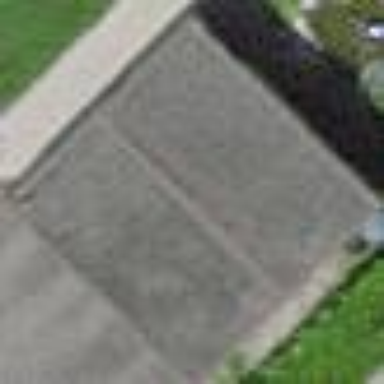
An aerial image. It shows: Garage.